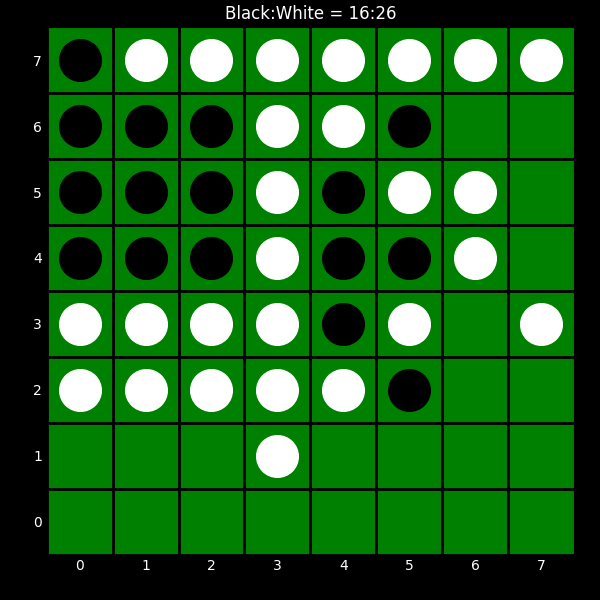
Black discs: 16
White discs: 26